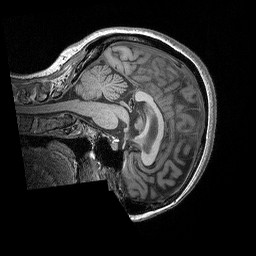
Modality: T1w
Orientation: sagittal
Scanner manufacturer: siemens
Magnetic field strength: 3 T
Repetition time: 2.3 s
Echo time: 0.00298 s